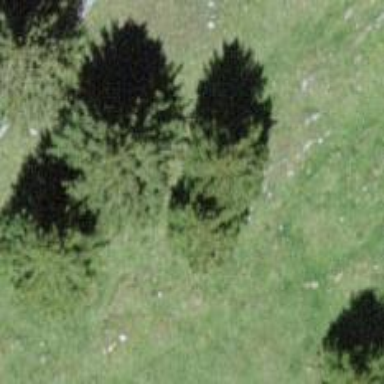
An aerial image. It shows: Needle-leaved tree in nature.